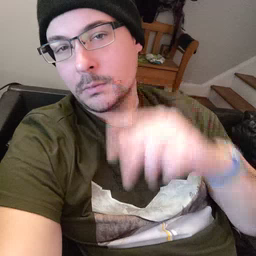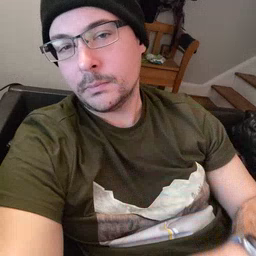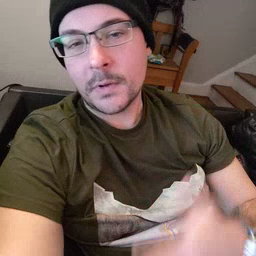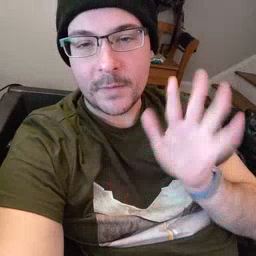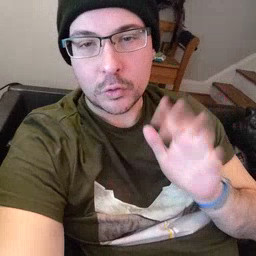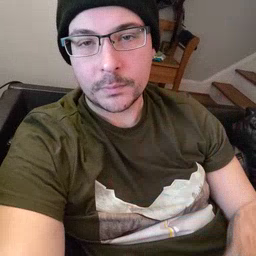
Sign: finish